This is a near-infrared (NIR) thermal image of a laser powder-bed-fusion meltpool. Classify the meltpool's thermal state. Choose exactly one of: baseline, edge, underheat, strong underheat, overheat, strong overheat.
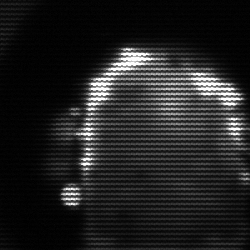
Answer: baseline